Field crop: tomato
Growth stage: 2
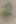
Species: solanum